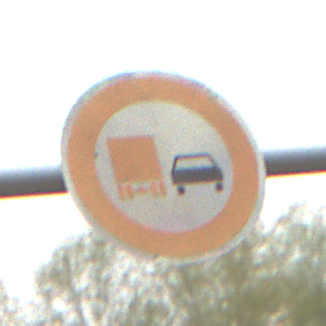
Verkehrszeichen: UeberholverbotKraftfahrzeuge
Umgebung: Outdoor, Nature
Tageszeit: MorningAfternoon
Wetter: Overcast
Licht: Natural
Jahreszeit: NotSpecified
Kontrast: LowContrast